Question: I want to create a protected route that only authenticated users can access. It works when im refreshing the page the context is undefined and redirects the user to the landing page. I dont really see why this is happening.

'''
import React, { useState, useEffect } from "react";
import { BrowserRouter, Switch, Route } from "react-router-dom";
import Axios from "axios";
import Home from "./components/pages/Home";
import LandingPage from "./components/pages/LandingPage";
import { ProtectedRoute } from "./components/auth/ProtectedRoute";
import UserContext from "./context/UserContext";
import "./style.css";
export default function App() {
const [userData, setUserData] = useState({
token: undefined,
user: undefined,
});
const checkLoggedIn = async () => {
let token = localStorage.getItem("auth-token");
if (token === null) {
localStorage.setItem("auth-token", "");
token = "";
}
const tokenRes = await Axios.post(
"http://localhost:5000/users/tokenIsValid",
null,
{ headers: { "x-auth-token": token } }
);
if (tokenRes.data) {
const userRes = await Axios.get("http://localhost:5000/users/", {
headers: { "x-auth-token": token },
});
setUserData({
token,
user: userRes.data,
});
}
};
useEffect(() => {
console.log('useEffect called');
checkLoggedIn();
}, []);
return (
<>
<BrowserRouter>
<UserContext.Provider value={{ userData, setUserData }}>
<Switch>
<Route exact path="/" component={LandingPage} />
<ProtectedRoute exact path="/home" component={Home} />
</Switch>
</UserContext.Provider>
</BrowserRouter>
</>
);
}
'''
'''
import React, { useContext } from "react";
import UserContext from "../../context/UserContext";
import { Route, Redirect } from "react-router-dom";
export const ProtectedRoute = ({
component: Component,
...rest
}) => {
const { userData } = useContext(UserContext);
return (
<Route
{...rest}
render={props => {
console.log("USERDATA " + userData.user)
console.log("TOKEN " + localStorage.getItem("auth-token"))
if (userData.user) {
return <Component {...props} />;
} else {
return (
<Redirect
to={{
pathname: "/",
state: {
from: props.location
}
}}
/>
);
}
}}
/>
);
};
'''
After a while i figured out the problem, which is explained in this question <URL>
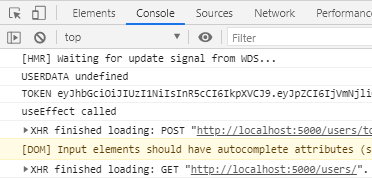
Answer: After a while i figured out the problem, which is explained in this question <URL>
This is my solution, which works fine.
'''
export default function App() {
const [userData, setUserData] = useState({
isLoggedIn: false,
isLoading: true,
token: undefined,
user: undefined
});
const checkLoggedIn = async () => {
const tokenRes = await validateToken();
if (tokenRes.data) {
const userRes = await getUser();
let token = localStorage.getItem("auth-token");
setUserData({
token,
user: userRes.data,
isLoggedIn: true,
isLoading: false
});
}
};
useEffect(() => {
console.log('useEffect called');
checkLoggedIn();
}, []);
console.log("APPPPPP")
return (
<>
<BrowserRouter>
<UserContext.Provider value={{ userData, setUserData }}>
<Switch>
<Route exact path="/" component={LandingPage} />
<ProtectedRoute exact path="/home" component={Home} />
</Switch>
</UserContext.Provider>
</BrowserRouter>
</>
);
}
'''
'''
import React, {useContext} from "react";
import { Route, Redirect } from "react-router-dom";
import UserContext from "../../context/UserContext";
const ProtectedRoute = ({ component: Comp, path, ...rest }) => {
const { userData } = useContext(UserContext);
console.log(userData.isLoggedIn);
return (
<Route path={path} {...rest}
render={props => {
return userData.isLoggedIn ? (<Comp {...props} />) : (userData.isLoading ? 'Loading...' : <Redirect to="/" />)
}}
/>
);
};
export default ProtectedRoute;
'''